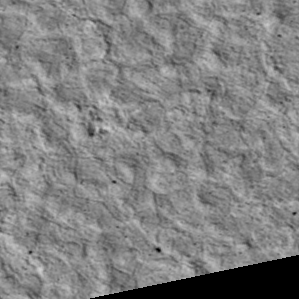
Label: non_frost